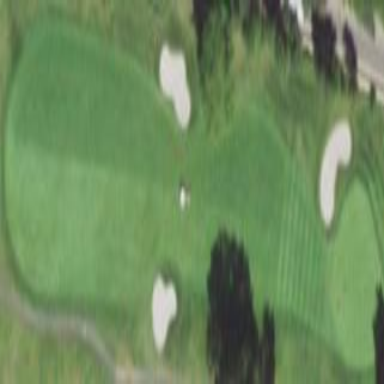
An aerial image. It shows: Golf fairway surrounded by grass.